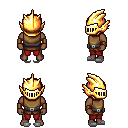
a pixel art fantasy rpg character, male body template, human, dark skin, leather chest armor, red pants, ruby red plain hairstyle, gold helm, leather bracers, white slippers, four views (front, back, left, right), 2x2 character sprite sheet, small pixel art, hard edges, no anti-aliasing